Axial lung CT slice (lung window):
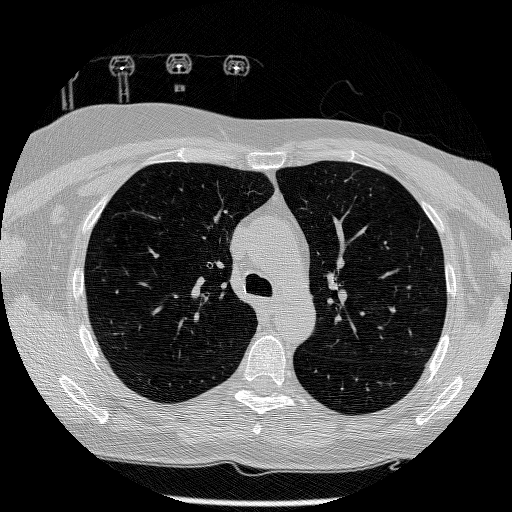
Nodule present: no